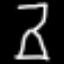
Label: hourglass